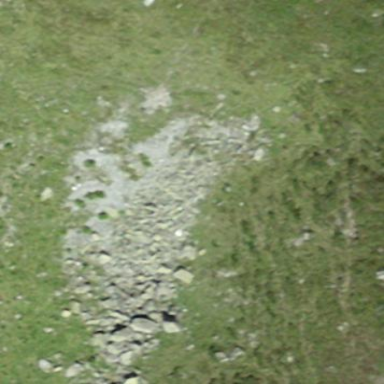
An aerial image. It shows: Natural scree.